Question: I'm trying to draw parallel equidistant lines inside a circle. I've got to the stage that if i connect points from their opposite angles on the circumference I get parallel lines... but they're not equidistant...

Here's some code:
'''
var num_lines = 8;
var num_points = num_lines * 2;
var start_angle = 100;
var points = [];
var radius = 200;
ctx.strokeCircle(w/2, h/2, radius, radius); // shorthand for ctx.arc( x, y, 5, 0, Math.PI * 2, true );
for (var i = 0; i < num_points; i++) {
var angle = 360/num_points * i;
ctx.fillStyle = "red";
if (i %2 == 0 ) ctx.fillStyle = "blue";
var x = w/2 + Math.cos(angle) * radius/2;
var y = h/2 + Math.sin(angle) * radius/2;
ctx.circle(x, y, 10, 10); // shorthand for ctx.arc( x, y, 5, 0, Math.PI * 2, true );
points.push({x: x, y: y});
}
for (var i = 0; i < num_lines; i++) {
ctx.line(points[i].x, points[i].y, points[points.length-i-1].x, points[points.length-i-1].y)
}
'''
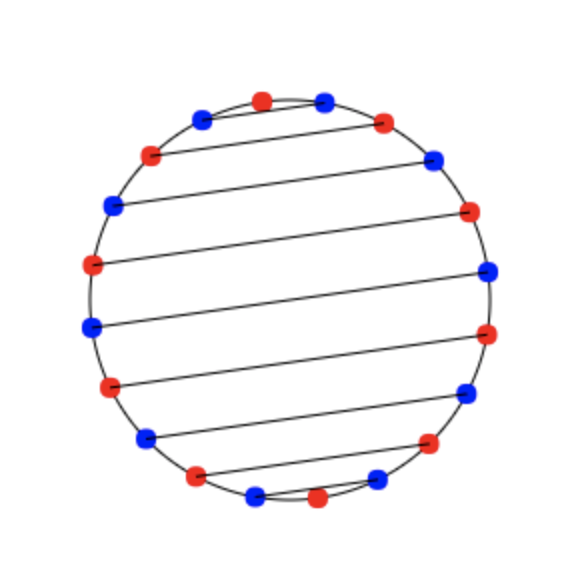
Answer: Use .
The ...
- 'y'- 'x'- 'r'
... must satisfy 'y^2 + x^2 = r^2'.
Code:
'''
var radius = 200;
var num_lines = 8;
// vertical spacing
var delta_y = (2.0 * radius) / (num_lines + 1);
ctx.strokeCircle(w/2, h/2, radius, radius);
for (var i = 0; i < num_lines; i++)
{
// applying pythagoras
var y = delta_y * (i + 1) - radius / 2;
var x = Math.sqrt(radius * radius - y * y);
// calculating endpoints
var left_x = w / 2 - x;
var right_x = w / 2 + x;
var end_y = h / 2 + y;
ctx.fillStyle = (i % 2 == 0) ? "blue" : "red";
ctx.circle(left_x, end_y, 10, 10);
ctx.circle(right_x, end_y, 10, 10);
ctx.line(left_x, end_y, right_x, end_y);
}
'''
---
: rotation
To rotate a vector by angle 'a' clockwise:
'''
x' = x * cos(a) + y * sin(a)
y' = y * cos(a) - x * sin(a)
'''
Code:
'''
var radius = 200;
var num_lines = 50;
var angle = 60;
// temporary variables
var delta_y = (2.0 * radius) / (num_lines);
var cos_a = Math.cos(angle * Math.PI / 180.0);
var sin_a = Math.sin(angle * Math.PI / 180.0);
ctx.strokeCircle(w / 2, h / 2, radius * 2, radius * 2);
for (var i = 0; i < num_lines; i++)
{
// applying pythagoras
var y = delta_y * i - radius;
var x = Math.sqrt(radius * radius - y * y);
// rotating the displacement vector
var left_x = y * sin_a + x * cos_a;
var right_x = y * sin_a - x * cos_a;
var left_y = y * cos_a - x * sin_a;
var right_y = y * cos_a + x * sin_a;
ctx.fillStyle = (i % 2 == 0) ? "blue" : "red";
ctx.line(w / 2 + left_x , h / 2 + left_y ,
w / 2 + right_x, h / 2 + right_y);
}
'''